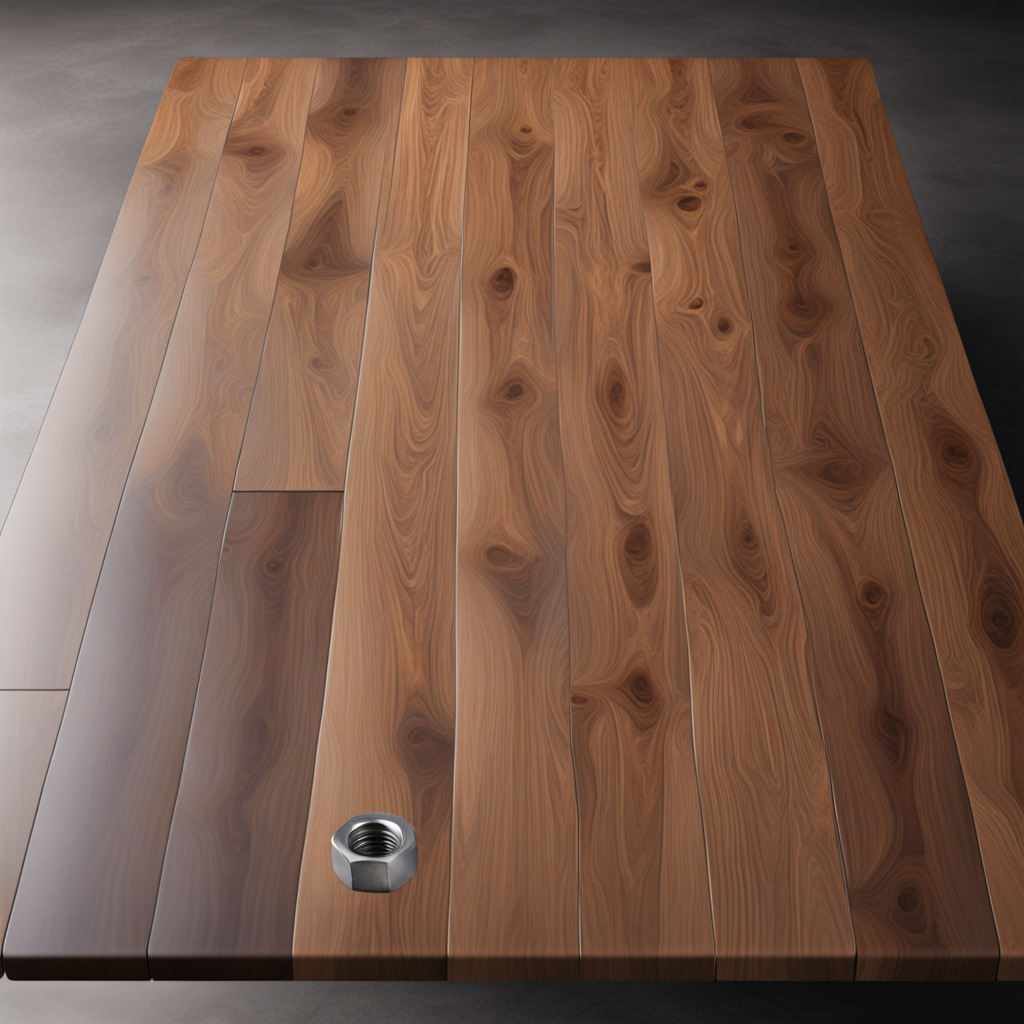
A metal nut is lying on the wooden table in the vintage motorcycle garage.